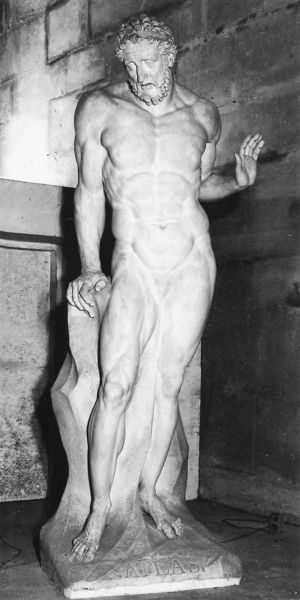
Titel: Atlas
Künstler: Jean-Baptiste d. J. Théodon
Standort: Versailles, Orangerie (EU - F)
Schlagwörter: hand, kopf, mann, nackt, brust, grau, weiss, wand, arme, sockel, stein, steine, innenraum, figur, schulter, skulptur, statue, beine, fels, mauer, muskeln, nabel, bauch, knie, foto, fugen, männlich, griechisch, abstützen, gegenlicht, muskulatur, michelangelo